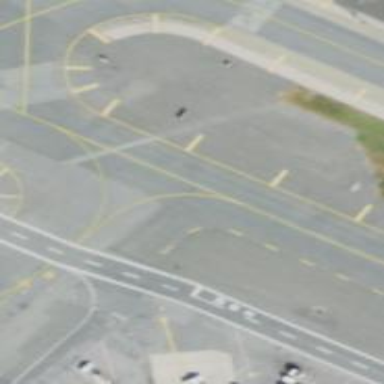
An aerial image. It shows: Image of taxiway at airport.